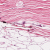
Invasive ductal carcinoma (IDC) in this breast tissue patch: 0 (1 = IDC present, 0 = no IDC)